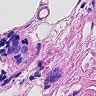
Metastatic tissue present: yes